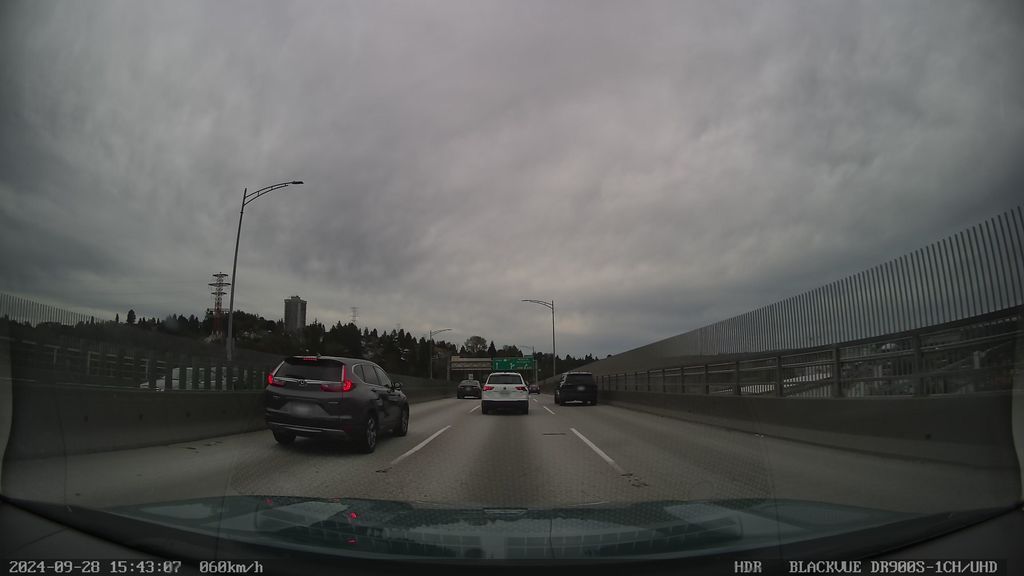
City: vancouver